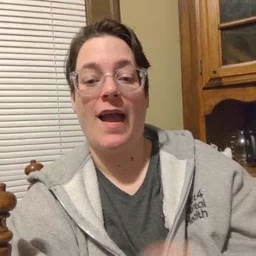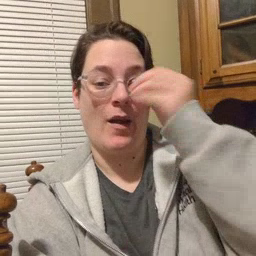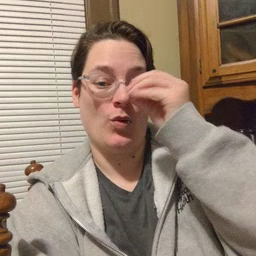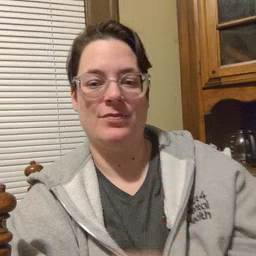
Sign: owl